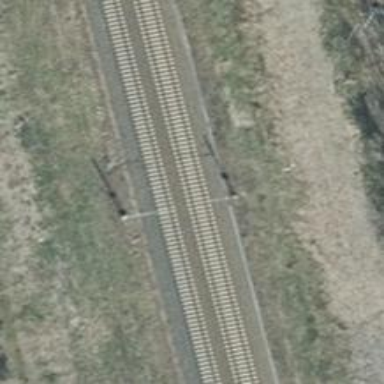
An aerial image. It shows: Railway milestone with catenary mast.